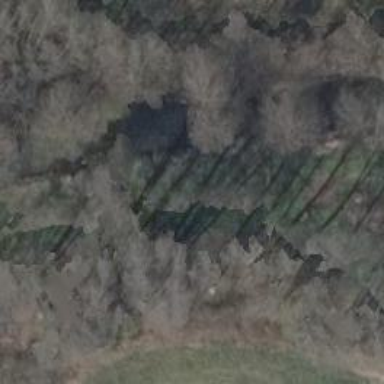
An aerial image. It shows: Row of trees in natural setting.